Field crop: tomato
Growth stage: 2
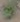
Species: solanum